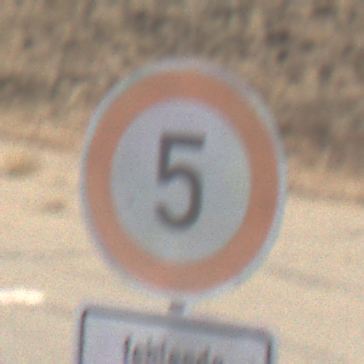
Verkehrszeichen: Geschwindigkeit5
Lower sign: HinweiseAufGefahrenDurchVerbaleAngabe7
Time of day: Midday
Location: Outdoor (RoadRail)
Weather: Clear
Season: Summer
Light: Natural